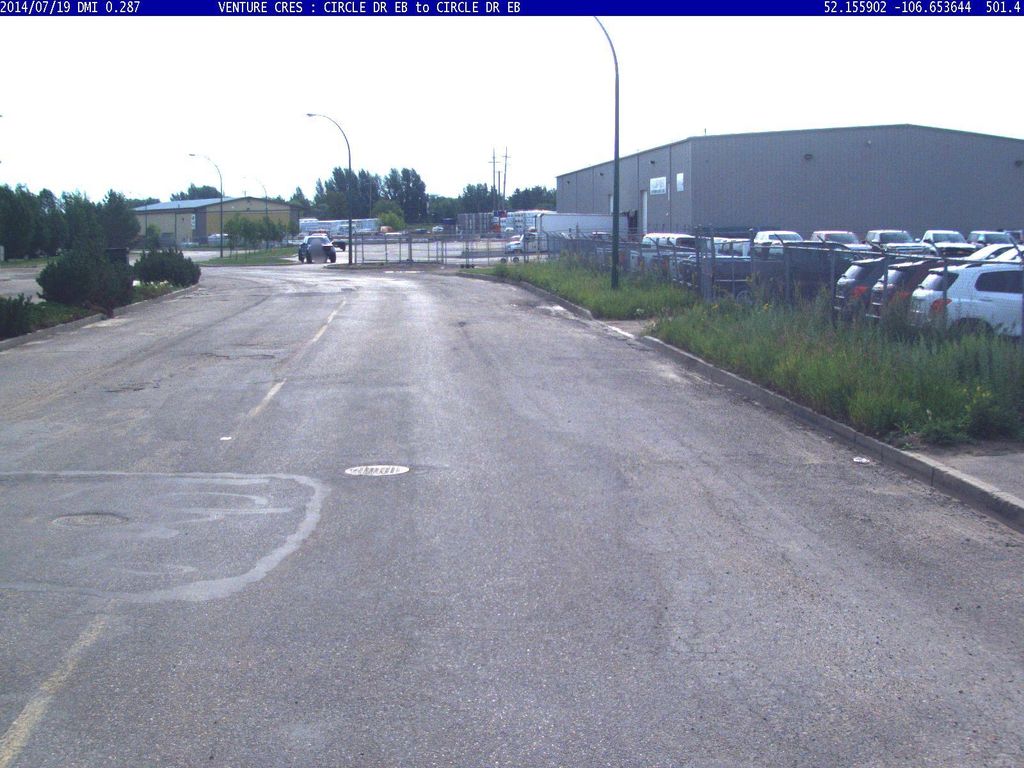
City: saskatoon